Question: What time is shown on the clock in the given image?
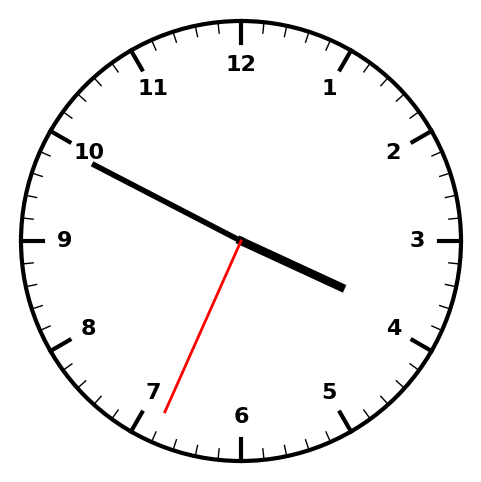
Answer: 03:49:34